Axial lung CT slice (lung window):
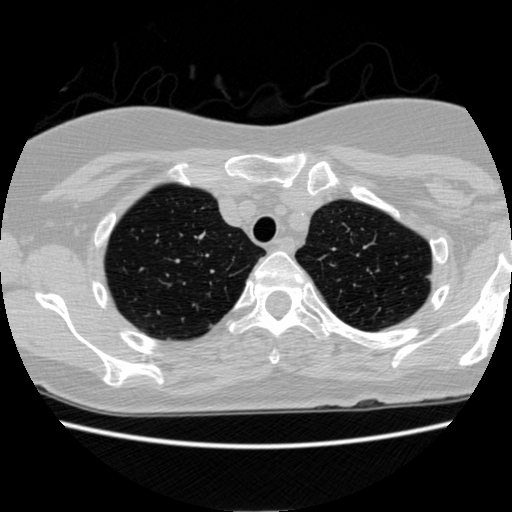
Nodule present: yes
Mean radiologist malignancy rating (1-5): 1